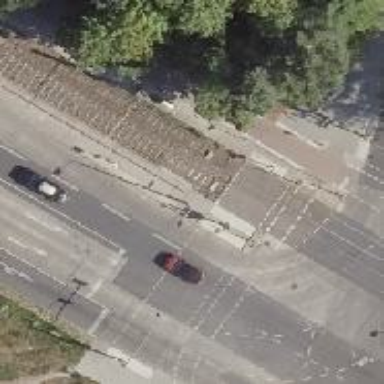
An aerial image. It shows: Tram crossing with traffic signals.